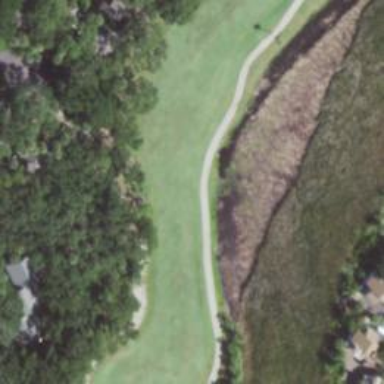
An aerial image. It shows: Golf hole.